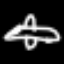
Label: airplane